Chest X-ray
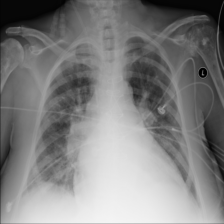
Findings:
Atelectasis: negative
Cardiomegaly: positive
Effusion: negative
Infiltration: negative
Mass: negative
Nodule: negative
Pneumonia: negative
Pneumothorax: negative
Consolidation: positive
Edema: positive
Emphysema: negative
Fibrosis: negative
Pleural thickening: negative
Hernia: negative